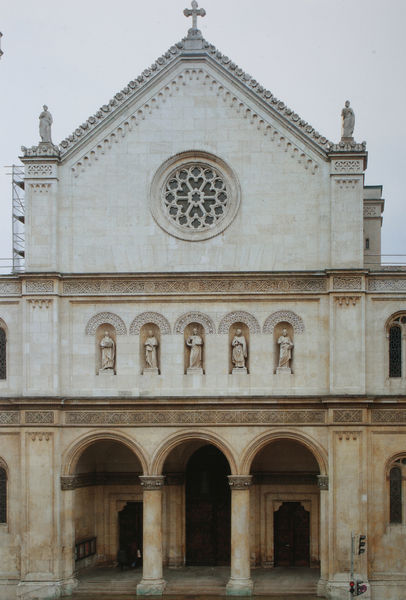
Titel: Westfassade
Künstler: Friedrich von Gärtner
Standort: München
Institution: Ludwigskirche
Schlagwörter: himmel, weiß, gelb, ocker, sand, stadt, fenster, frankreich, hell, marmor, säule, säulen, tür, dach, gebäude, rose, ornament, alt, architektur, sockel, stein, bild, fünf, kirche, figur, drei, gotik, renaissance, rund, statue, farbig, bogen, fassade, italien, türen, giebel, figuren, symmetrie, ornamente, verzierung, stufe, plastik, plinthe, halle, foto, fotografie, photographie, bögen, eingang, zugang, arkade, loggia, eckig, kloster, kreuz, münchen, rundfenster, torbogen, stöcke, architrav, arkaden, kapitelle, kathedrale, rom, kapitell, photo, verziert, fries, portal, tore, gesims, skulpturen, plastiken, statuen, gotisch, rosette, portikus, mittelalter, rundbögen, romanik, florenz, kapelle, aussen, heilige, mandala, gothik, stockwerke, masswerk, basilika, aufriss, nischen, kriche, satteldach, arkatur, vorhalle, fensterrose, westwerk, fasade, blendbögen, biforien, ampel, heiligenfiguren, assisi, westeingang, figruen, sandtsein, sand stein